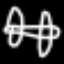
Label: airplane